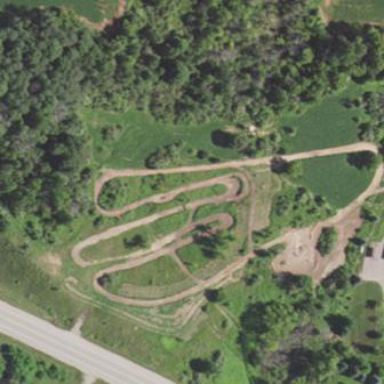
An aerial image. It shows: Motocross raceway with ground surface.